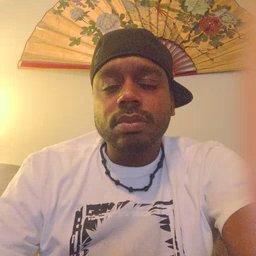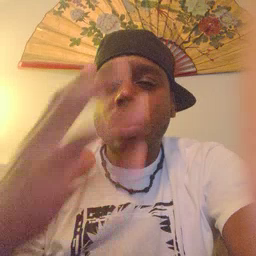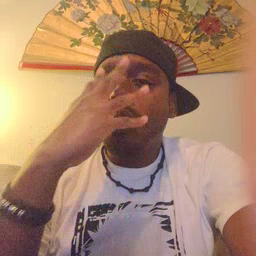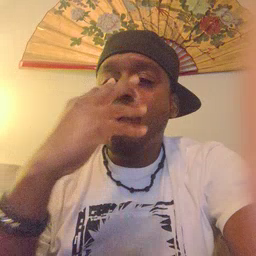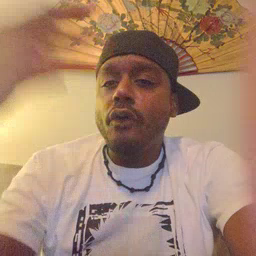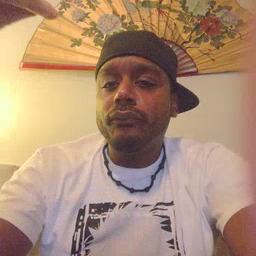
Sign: wolf